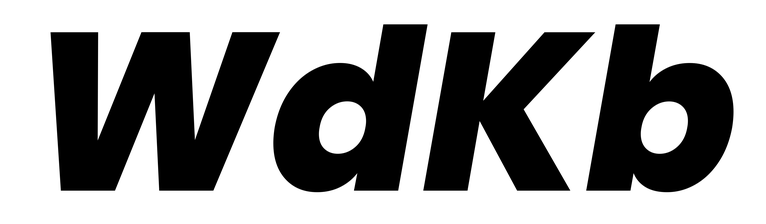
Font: Poppins-ExtraBoldItalic